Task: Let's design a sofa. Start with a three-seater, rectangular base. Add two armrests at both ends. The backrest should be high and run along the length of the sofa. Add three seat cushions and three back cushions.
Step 517:
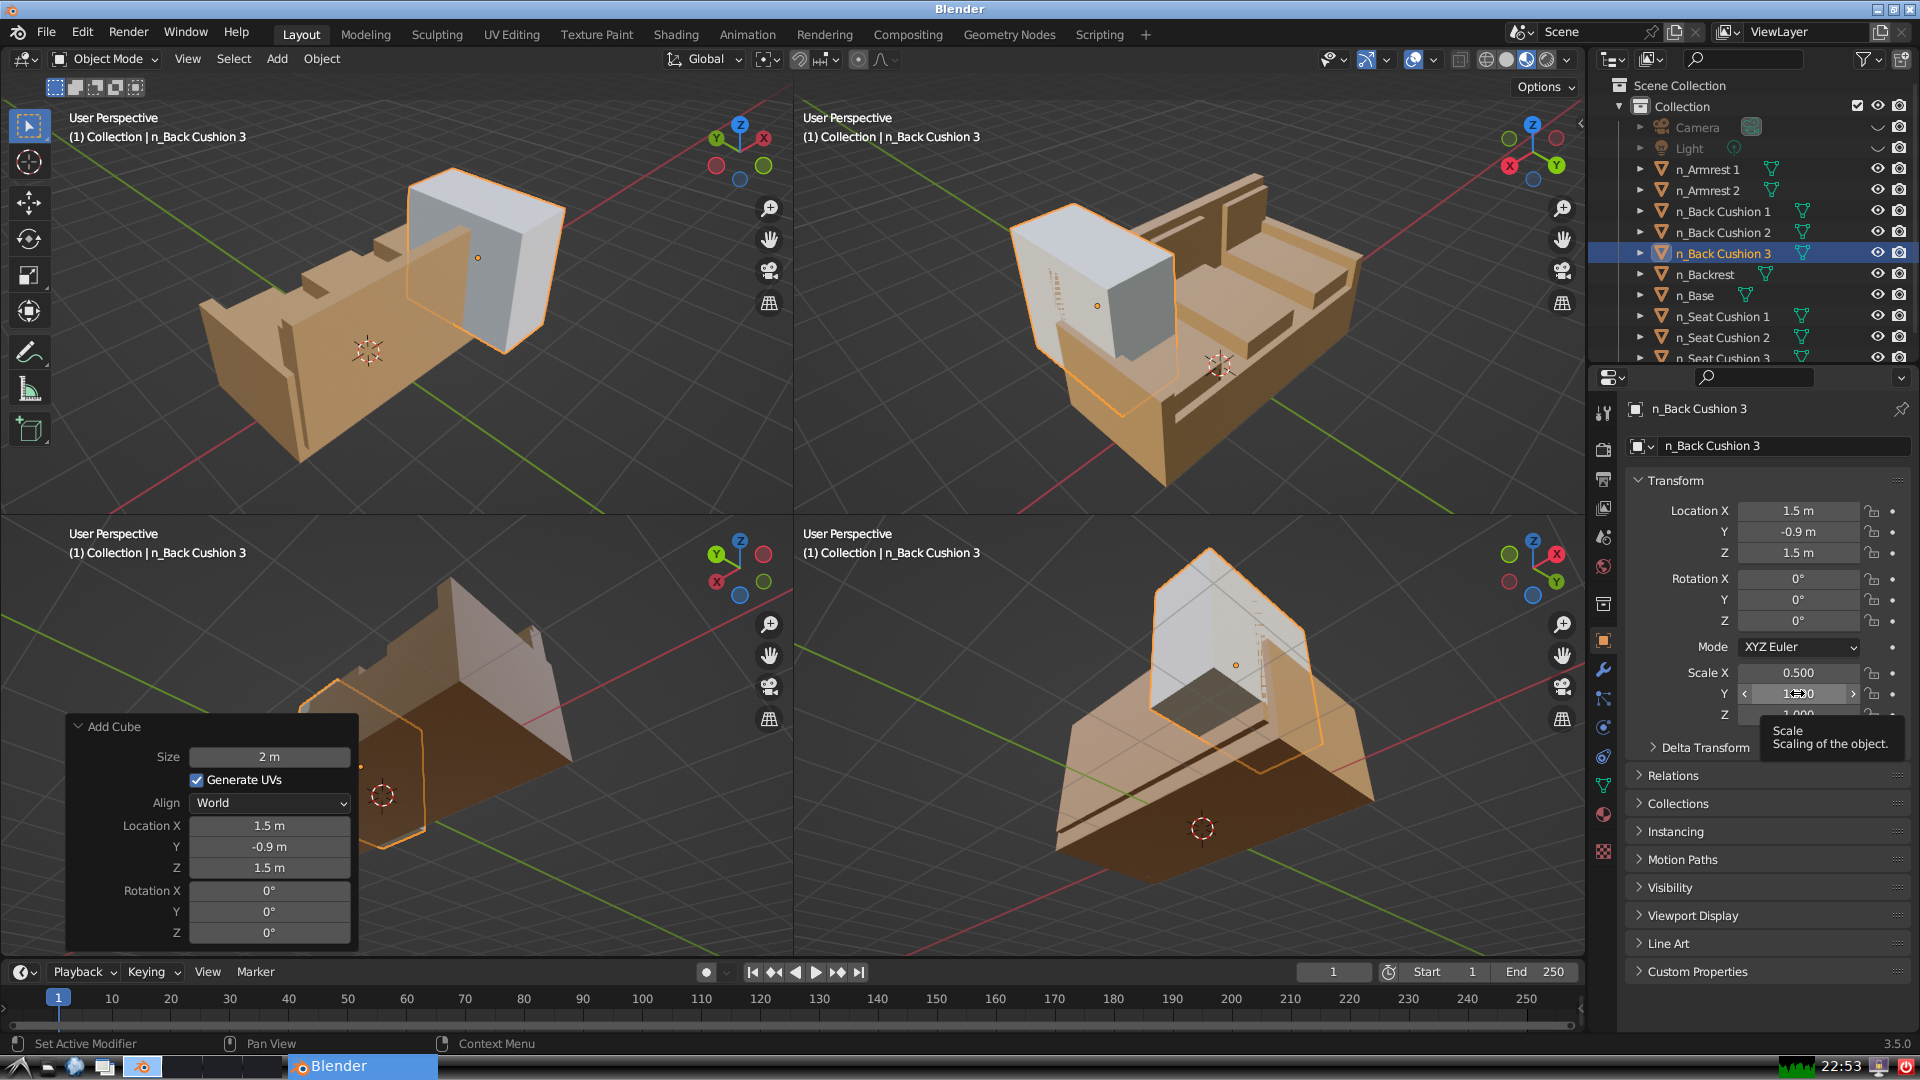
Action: click: no